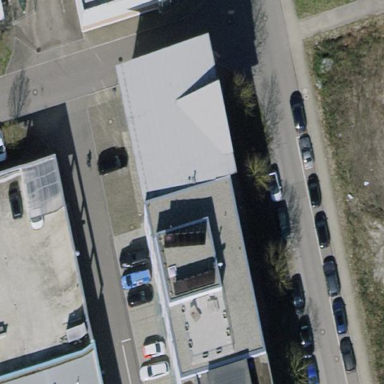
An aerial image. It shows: Commercial building.